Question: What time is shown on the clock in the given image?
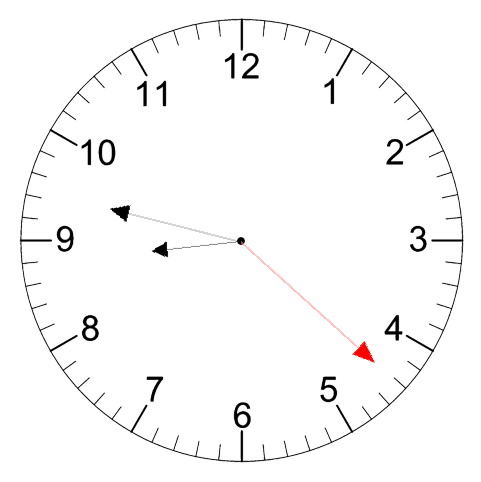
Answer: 08:47:22